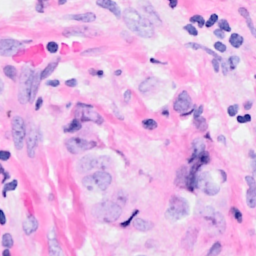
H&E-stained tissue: Breast